Question: This code should draw a line over cells:
'''
- (UITableViewCell *)tableView:(UITableView *)tableView cellForRowAtIndexPath:(NSIndexPath *)indexPath{
UITableViewCell *cell = [tableView dequeueReusableCellWithIdentifier:@"cell"];
if (nil==cell){
cell = [[UITableViewCell alloc]
initWithStyle:UITableViewCellStyleDefault reuseIdentifier:@"cell"];
}
NSString *currentCourseName=[courseKeys objectAtIndex:[indexPath row]];
[[cell textLabel] setText:currentCourseName];
NSLog(currentCourseName);
CGSize size = [cell.textLabel.text sizeWithFont:cell.textLabel.font];
CGFloat y = cell.contentView.frame.size.height / 2;
UIView *line = [[UIView alloc] initWithFrame:CGRectMake(5,y,size.width, 3)];
line.backgroundColor = [UIColor redColor];
[cell.textLabel addSubview:line];
return cell;
}
'''
But it seems I have to scroll it several times to see red lines.

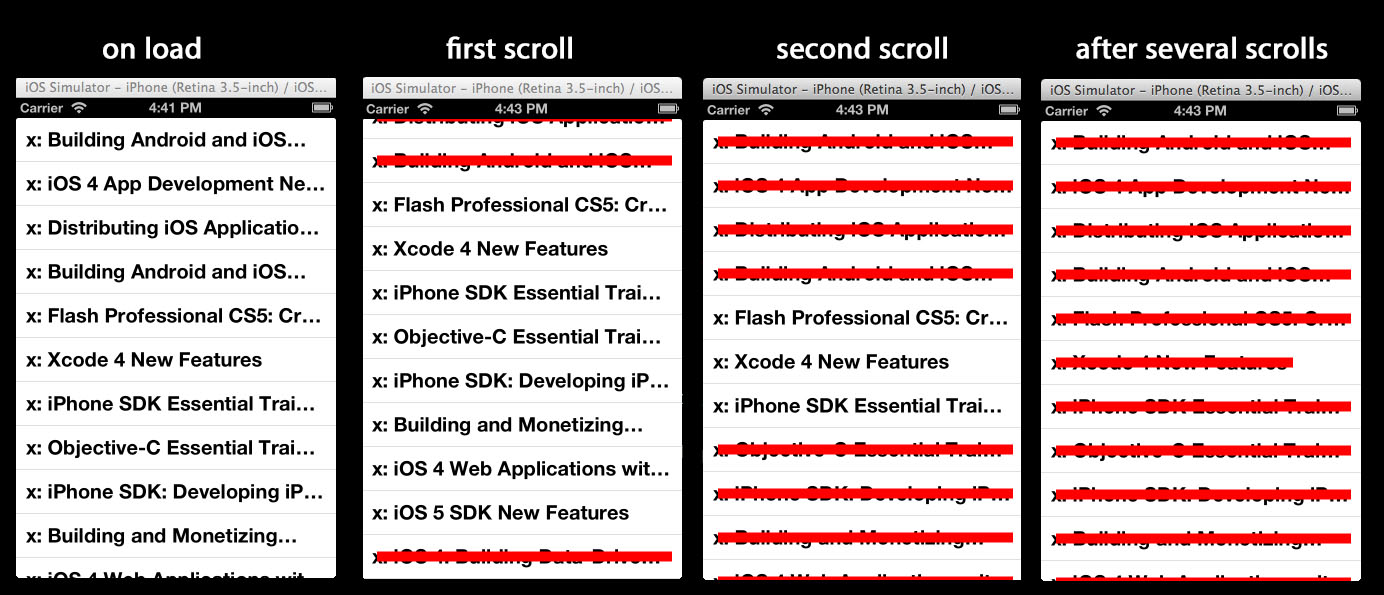
Answer: I think the view that your are adding in that, rather than adding that in your - '(UITableViewCell *)tableView:(UITableView *)tableView cellForRowAtIndexPath:(NSIndexPath *)indexPath' mehod, try using custom cell concept. That solved this issue in my 'UITableView'.
<URL>
<URL>